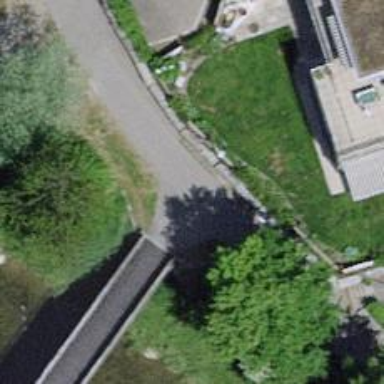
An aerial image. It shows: Footway on bridge.